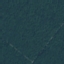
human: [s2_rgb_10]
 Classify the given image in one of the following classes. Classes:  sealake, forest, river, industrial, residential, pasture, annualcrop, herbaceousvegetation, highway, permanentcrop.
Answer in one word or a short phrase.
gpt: Forest